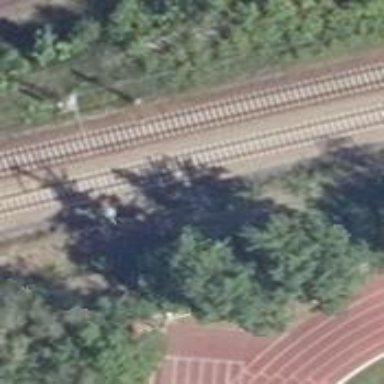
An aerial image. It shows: Railway signal.